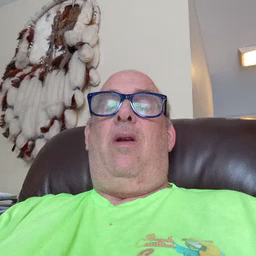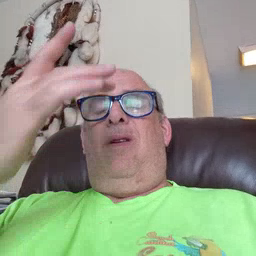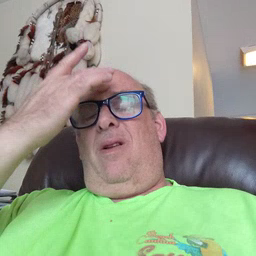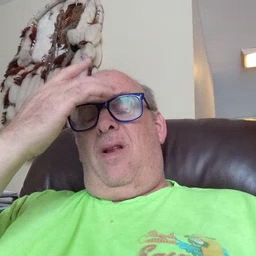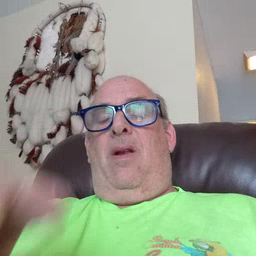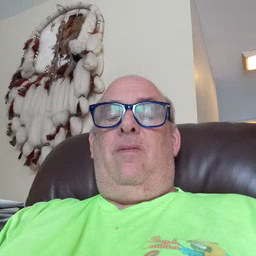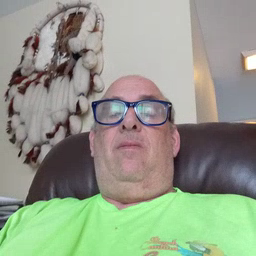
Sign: sick